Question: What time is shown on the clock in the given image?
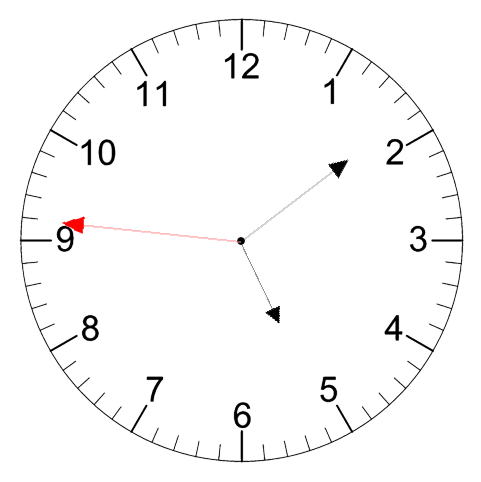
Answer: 05:08:46